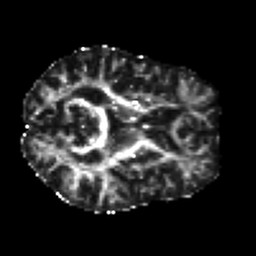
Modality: FA
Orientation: axial
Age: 46
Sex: male
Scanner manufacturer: siemens
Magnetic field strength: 3 T
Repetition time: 7.3 s
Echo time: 0.087 s